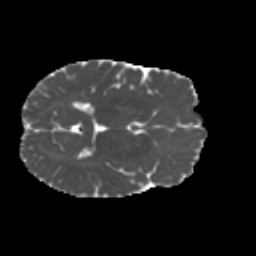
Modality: MD
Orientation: axial
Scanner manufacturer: siemens
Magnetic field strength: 3 T
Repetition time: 4.16 s
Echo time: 0.0806 s